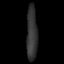
Tissue: prostate
Cell type: T cells
Senescence score: 0.7965
Nuclear area (px): 586
Mean DAPI intensity: 51.174